Field crop: maize
Growth stage: 1
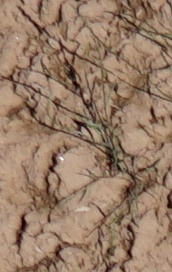
Species: lolium